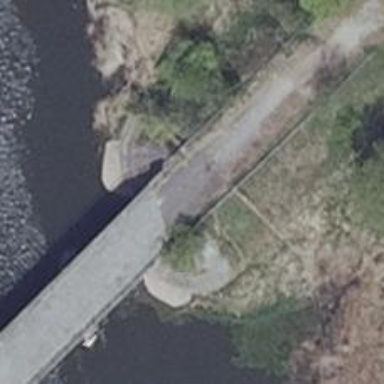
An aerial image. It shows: Unclassified road on bridge.